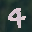
Label: 4